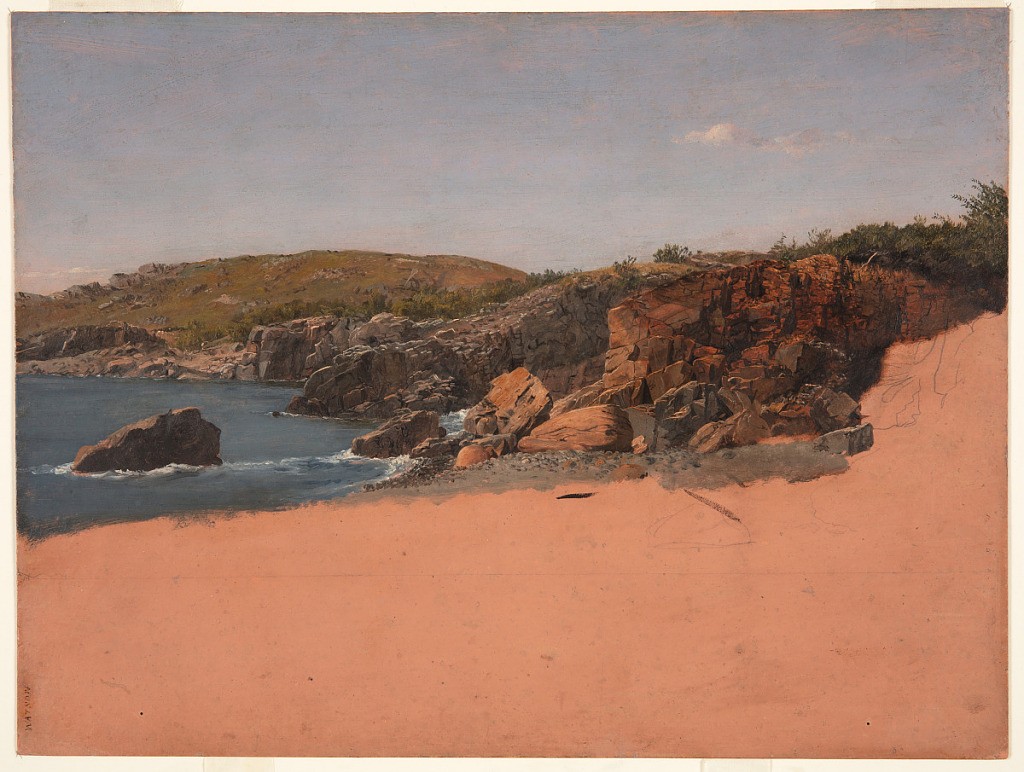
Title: The Coast at Mt. Desert Island, Maine
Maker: Frederic Edwin Church, American, 1826–1900
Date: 1850–1851
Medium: Oil and graphite over red ground on cardboard
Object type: Drawing
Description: Landscape sketch showing a view of the rugged coastline of Maine at Mt. Desert Island, likely near Schooner Head. The immediate foreground is rendered only minimally in graphite and includes one large rock and a portion of a rockface. Rendered in great detail in oil paint, the middle distance is composed of large, rough boulders and rocky outrcoppings along the shoreline, characterized by their planar, cubic forms and dark fissures. The rock has a distinctly lateritious (brick-colored) tint, similar to the ground that comprises the lower half of the composition. The shoreline itself curves leftward into the background, where a short, round hill defines the horizon. Above, one puffy cloud hangs at upper right in the sky, which has a warm tone due to the ground color.